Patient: sex F, age 56
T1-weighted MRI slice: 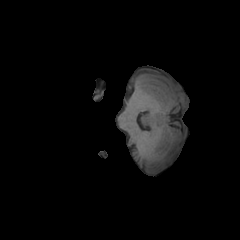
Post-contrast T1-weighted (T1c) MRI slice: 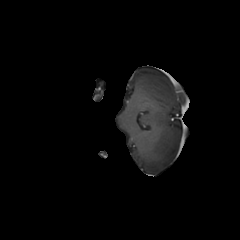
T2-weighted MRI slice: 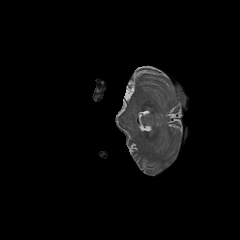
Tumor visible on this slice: no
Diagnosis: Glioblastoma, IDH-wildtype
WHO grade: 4